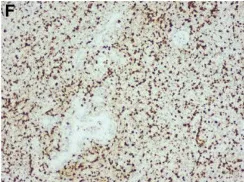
Immunohistochemical stains MUM-1 were positive with Ki-67. Index of >40.
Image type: pathology (immunostaining)